Aerial crown-view tile of a tropical tree (Barro Colorado Island, Panama), acquired 20250512:
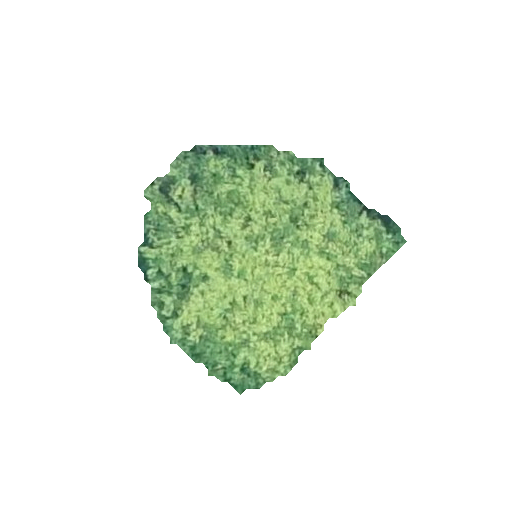
Species: Croton billbergianus
GBIF accepted scientific name: Croton billbergianus
Crown area: 63.51 m²